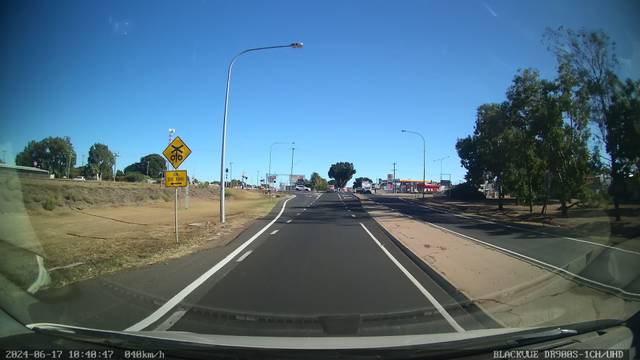
Region: Australia
Coordinates: -23.529, 148.164